Interaction volume radius: 5 \u00c5
Interaction volume height: 20 \u00c5
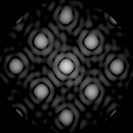
Disorder parameter: 0.0935